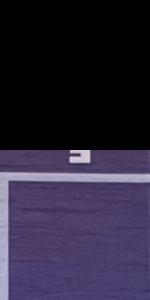
Label: Empty